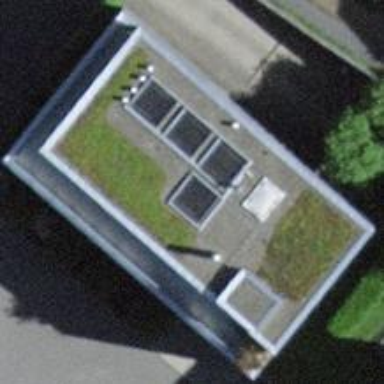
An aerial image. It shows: Building with flat roof made of gravel.